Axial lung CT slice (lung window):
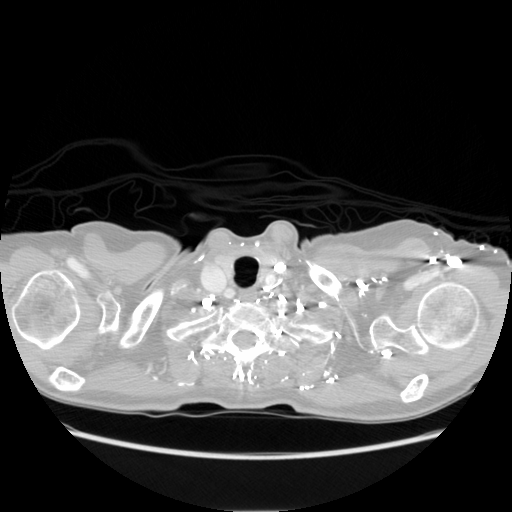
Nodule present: no